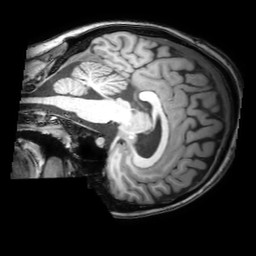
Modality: T1w
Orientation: sagittal
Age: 21
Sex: female
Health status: healthy
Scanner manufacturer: philips
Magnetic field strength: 3 T
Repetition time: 0.0079 s
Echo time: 0.0035 s